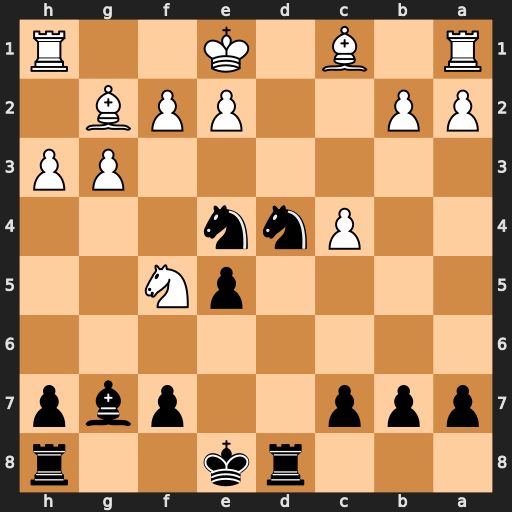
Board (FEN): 3rk2r/ppp2pbp/8/4pN2/2Pnn3/6PP/PP2PPB1/R1B1K2R
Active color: b
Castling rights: KQk
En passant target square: -
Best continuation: Nc2+ Kf1 Rd1#